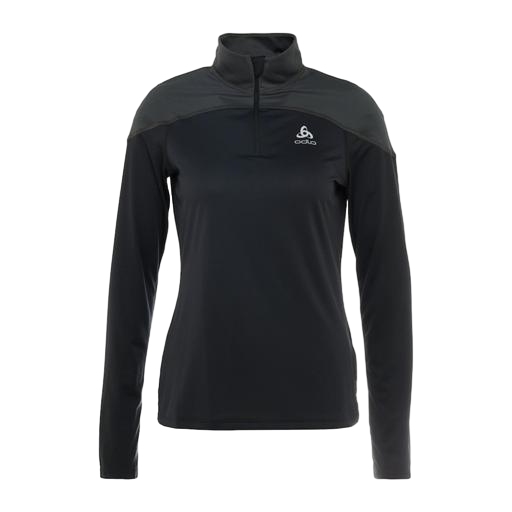
black half-zip running top, half-zip tee, half zip, white background